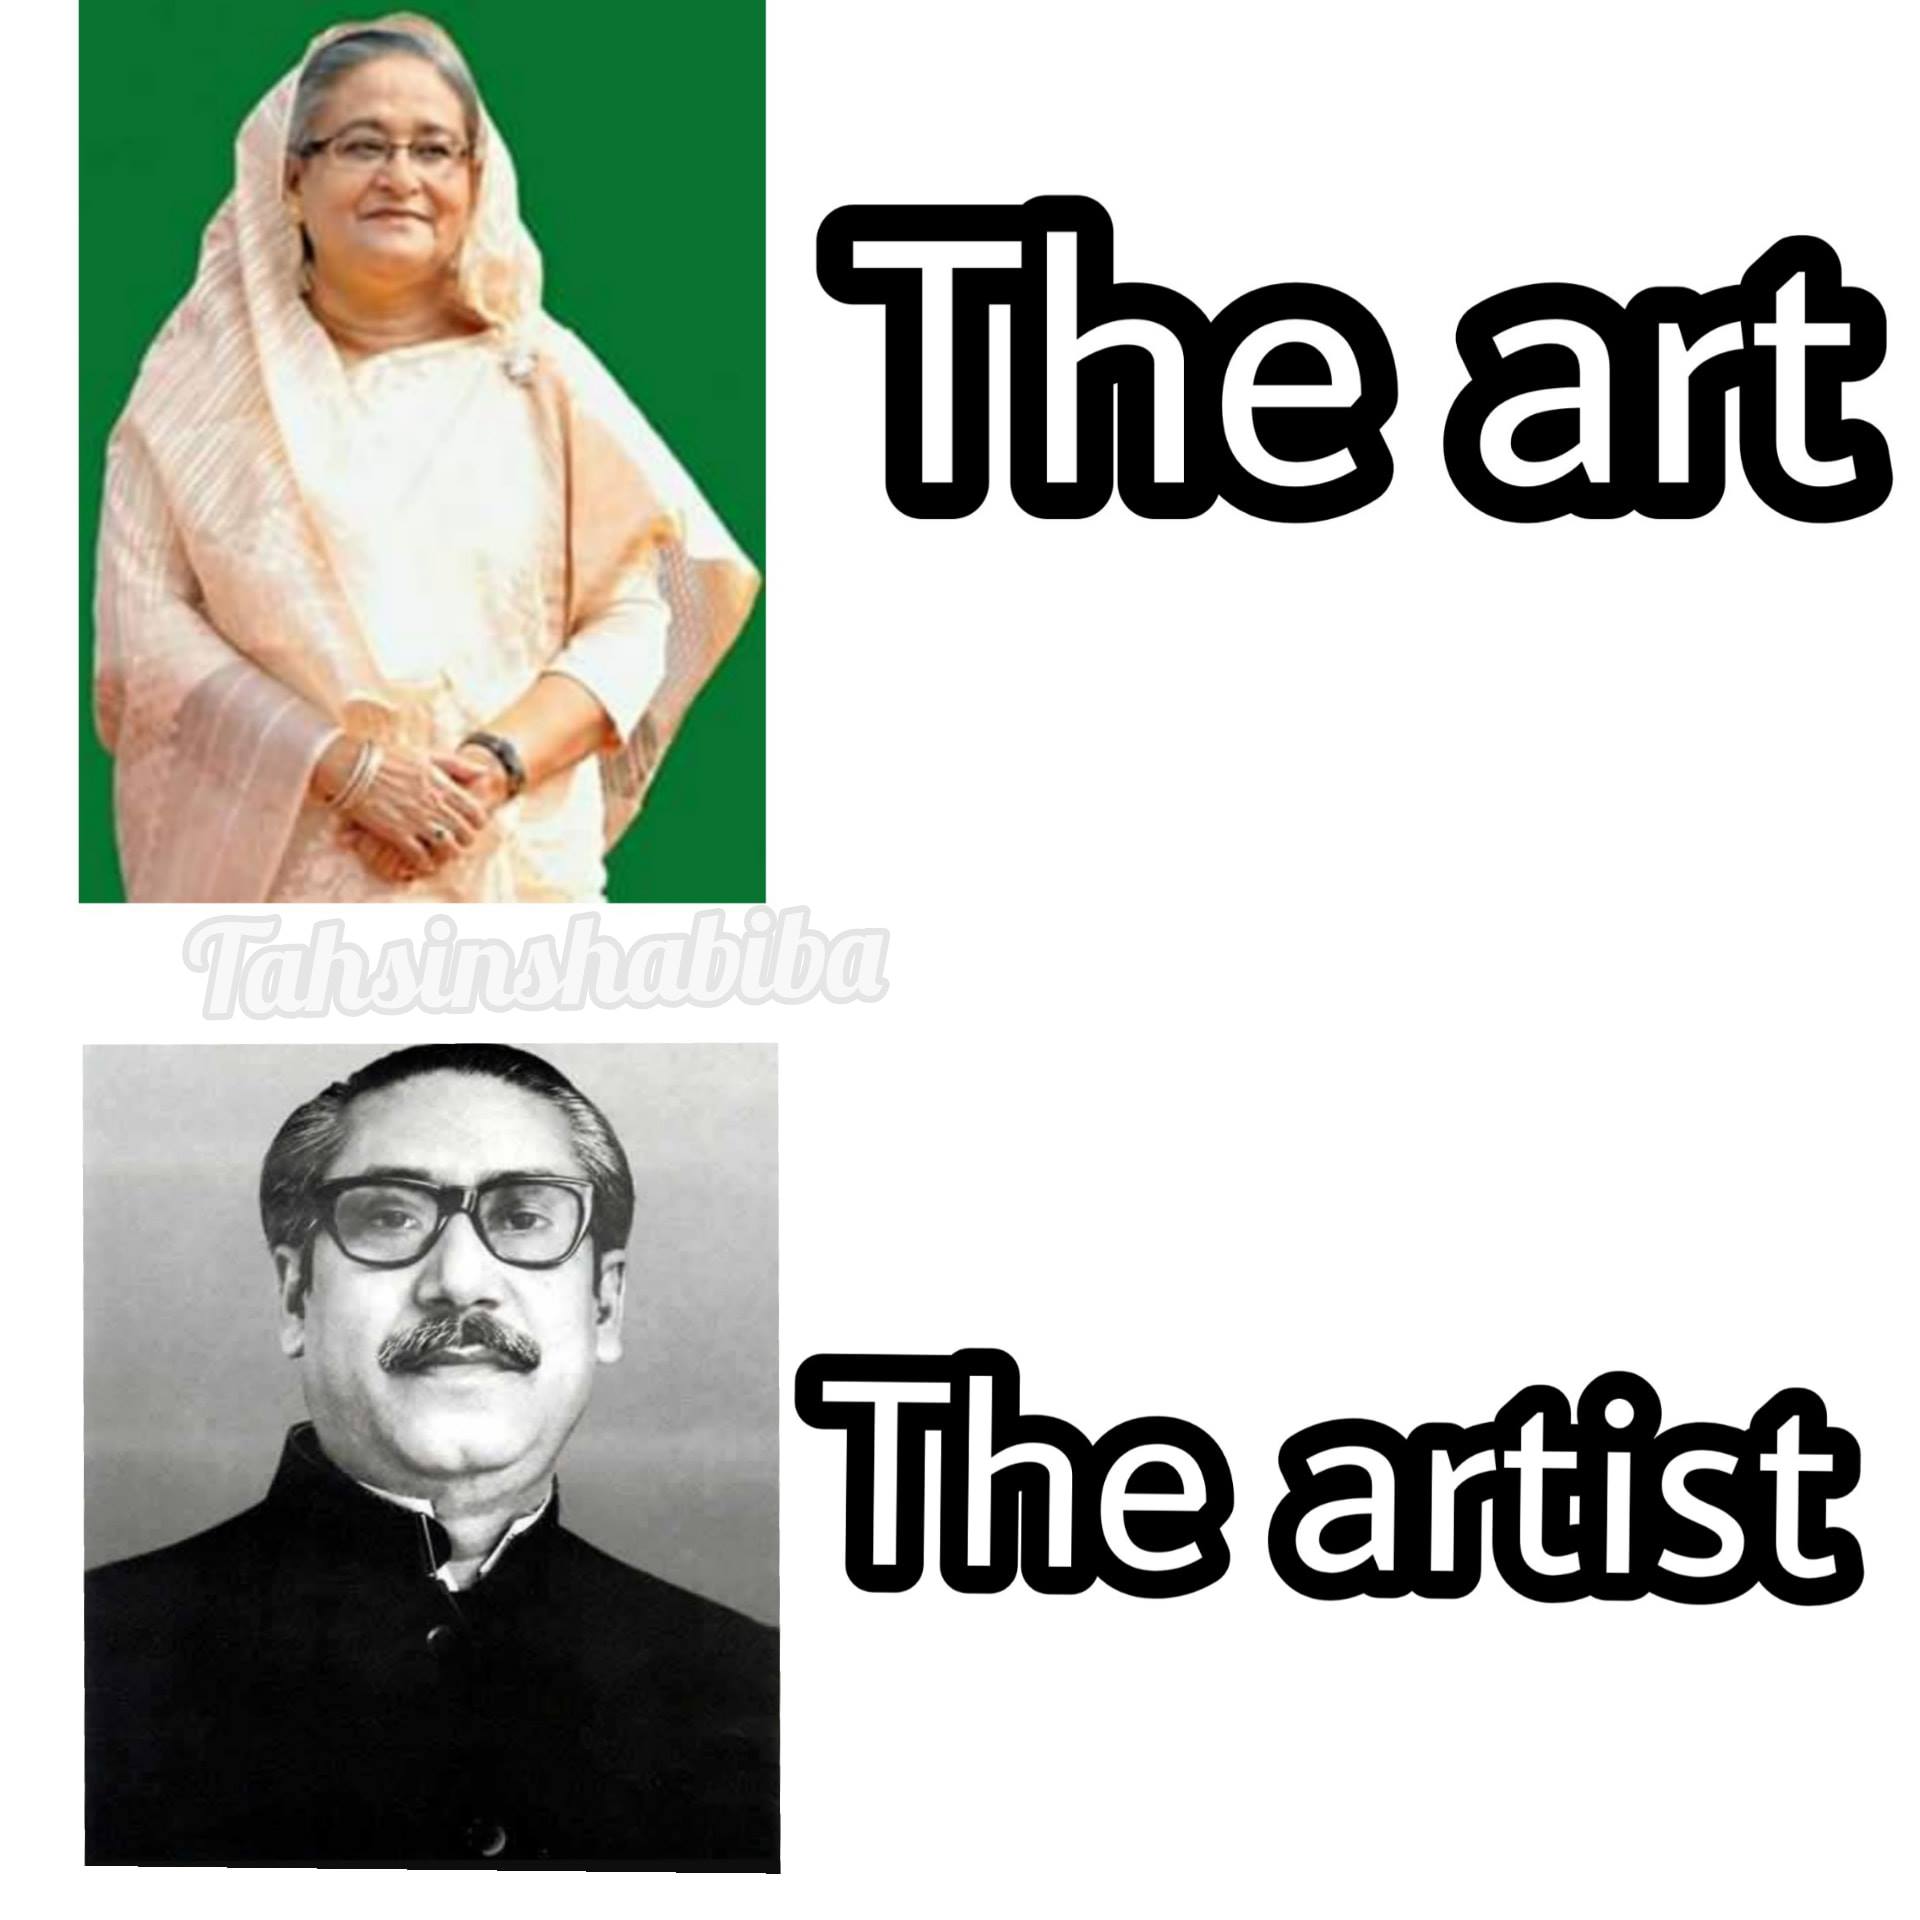
Caption: The art     The artist
Label: non-hate